Question: I am migrating a web application backend from Access to MSSQL, however I was not able o reproduce the following Query in MSSQL, any ideas?
'''
TRANSFORM First(FollowUp.FUData) AS FirstOfFUData
SELECT FollowUp.MRN
FROM FollowUp
GROUP BY FollowUp.MRN
PIVOT FollowUp.FU;
'''
please note that this query converts data from the EAV table 'Followup' to a normal table.
This is the design of the table 'Followup':

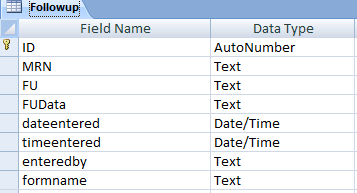
Answer: In SQL Server you can use the <URL> function and your query would be set up this way:
'''
select MRN, Value1, Value2
from
(
select MRN, FUData, FU
from FollowUp
) src
pivot
(
max(FUData)
for FU in (Value1, Value2)
) piv
'''
Where you would replace the 'Value1', 'Value2', etc with any of the values that you items that should now be columns.
SQL Server 2008, does not have a 'FIRST()' function so you will have to use another aggregate function or query the data in such a manner to return the the first record for each item in 'FU'.
Another way to write this is using an aggregate function with a 'CASE' statement:
'''
select MRN,
max(case when FU = 'value1' then FUData else null end) Value1,
max(case when FU = 'value2' then FUData else null end) Value2
from FollowUp
group by MRN
'''
The above versions will work great if you have a known number of 'FU' values to transform into columns, but if you do not then you will need to use dynamic SQL similar to this:
'''
DECLARE @cols AS NVARCHAR(MAX),
@query AS NVARCHAR(MAX)
select @cols = STUFF((SELECT distinct ',' + QUOTENAME(FU)
from FollowUp
FOR XML PATH(''), TYPE
).value('.', 'NVARCHAR(MAX)')
,1,1,'')
set @query = 'SELECT MRN,' + @cols + ' from
(
select MRN, FUData, FU
from FollowUp
) x
pivot
(
max(FUData)
for FU in (' + @cols + ')
) p '
execute(@query)
'''